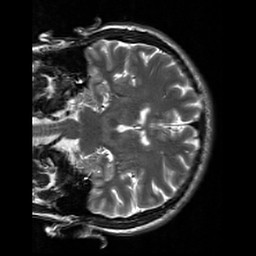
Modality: T2w
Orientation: coronal
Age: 26
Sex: male
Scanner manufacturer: siemens
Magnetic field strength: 3 T
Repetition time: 7 s
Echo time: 0.09 s